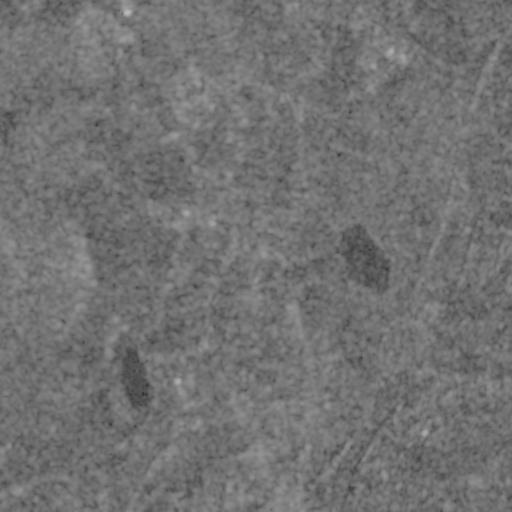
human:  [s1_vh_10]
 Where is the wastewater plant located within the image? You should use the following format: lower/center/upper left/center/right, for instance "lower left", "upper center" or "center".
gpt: The wastewater plant is located in the lower center of the image.
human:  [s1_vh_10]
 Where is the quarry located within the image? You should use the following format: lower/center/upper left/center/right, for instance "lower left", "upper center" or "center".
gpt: There is no quarry in the image.

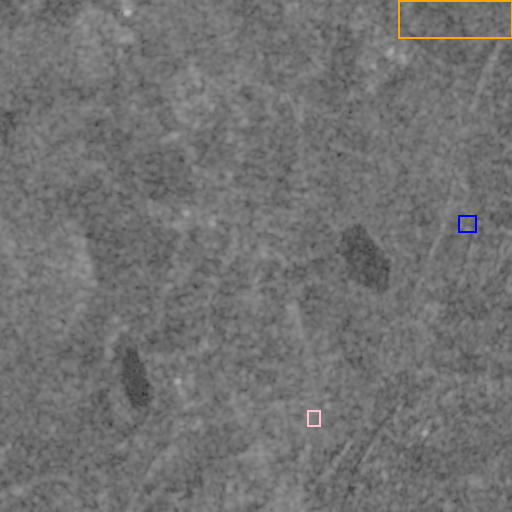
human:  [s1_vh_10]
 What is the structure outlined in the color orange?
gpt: The structure outlined in orange is a crop field.
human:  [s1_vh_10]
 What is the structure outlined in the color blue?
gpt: The structure outlined in blue is a parking lot.
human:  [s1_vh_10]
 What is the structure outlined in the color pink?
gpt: The structure outlined in pink is a wastewater plant.
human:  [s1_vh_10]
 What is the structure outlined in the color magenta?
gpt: There is no magenta outline.